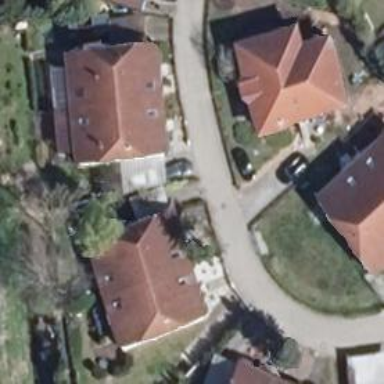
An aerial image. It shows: Living street.